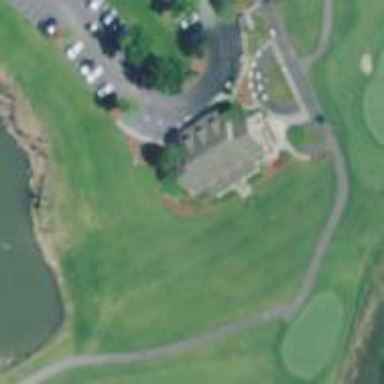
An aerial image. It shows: Golf clubhouse.